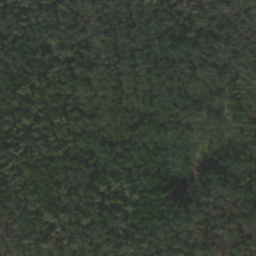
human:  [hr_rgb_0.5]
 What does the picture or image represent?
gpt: forest